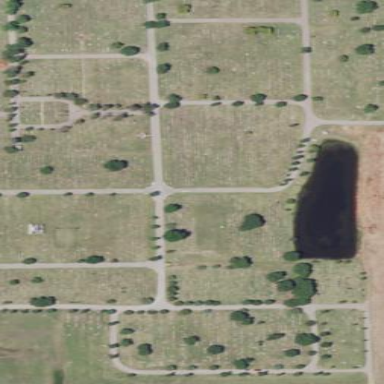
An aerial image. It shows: Cemetery.